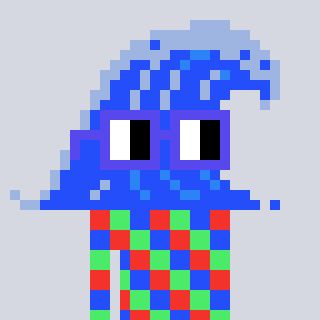
a pixel art character with square blue glasses, a wave-shaped head and a teal-colored body on a cool background